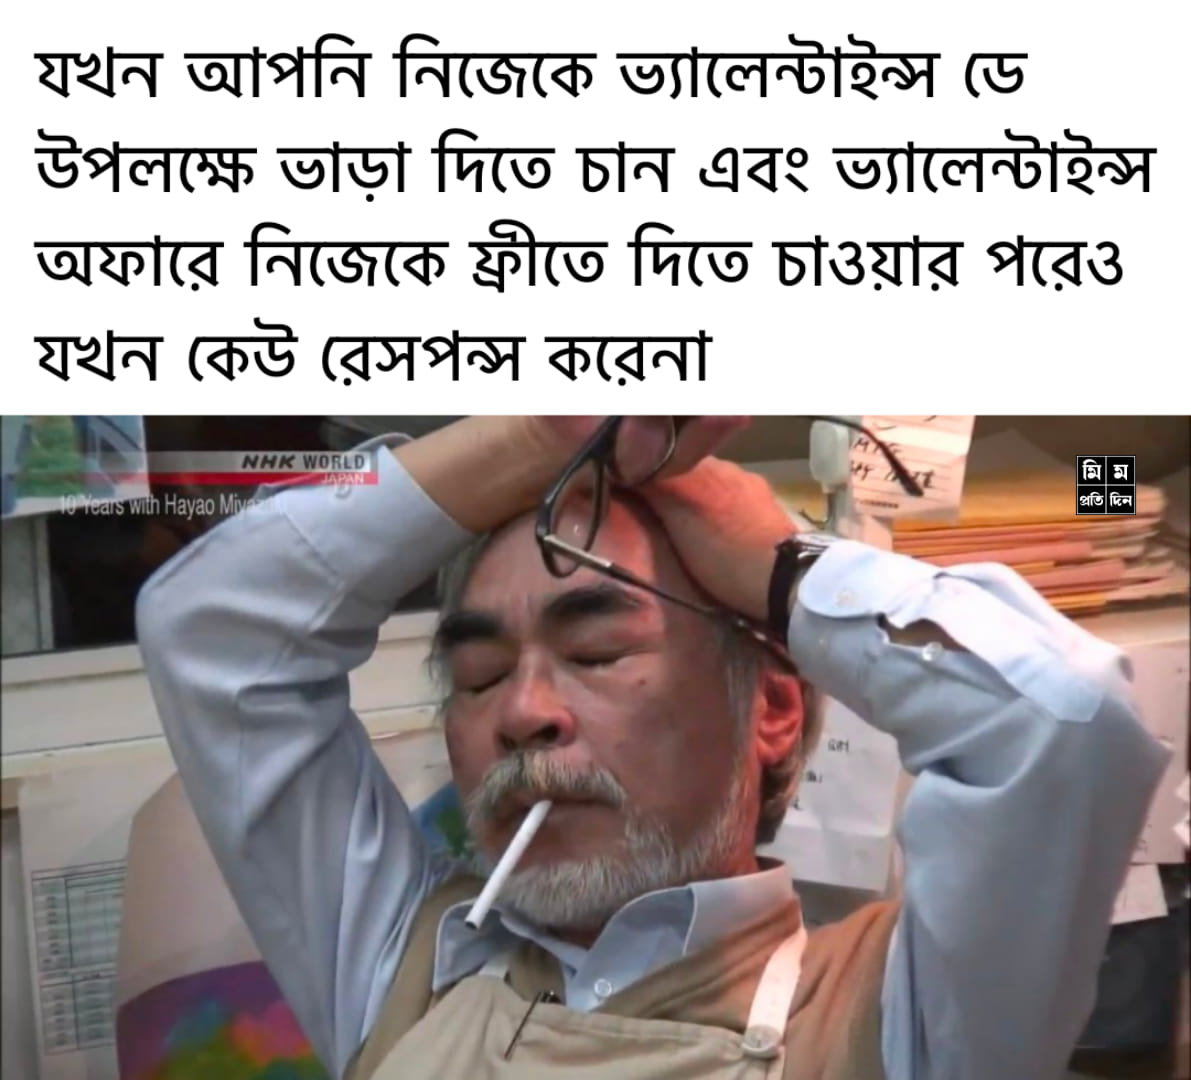
Text: যখন আপনি নিজেকে ভ্যালেন্টাইন্স ডে উপলক্ষে ভাড়া দিতে চান এবং ভ্যালেন্টাইন্স অফারে নিজেকে ফ্রীতে দিতে চাওয়ার পরেও যখন কেউ রেসপন্স করে না
Label: Non Hate